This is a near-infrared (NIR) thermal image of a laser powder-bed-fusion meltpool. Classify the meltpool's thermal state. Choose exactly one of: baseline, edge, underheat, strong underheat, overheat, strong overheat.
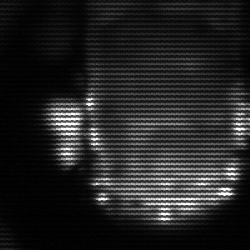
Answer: baseline